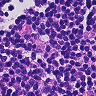
Metastatic tissue present: no